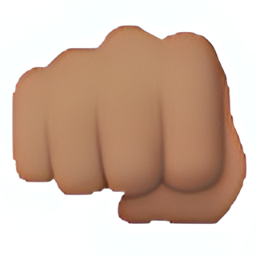
Name: fisted hand sign
Emoji: 👊🏽
Group: People & Body
Sub-group: hand-fingers-closed